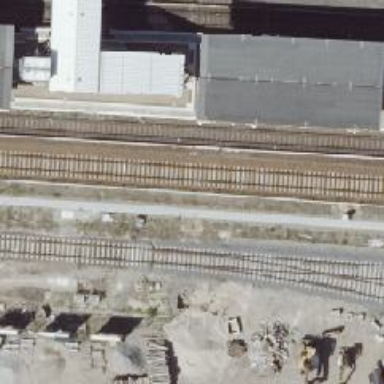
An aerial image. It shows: Railway switch with the turnout on the right side.